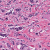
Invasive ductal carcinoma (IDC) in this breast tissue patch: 1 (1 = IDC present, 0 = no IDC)